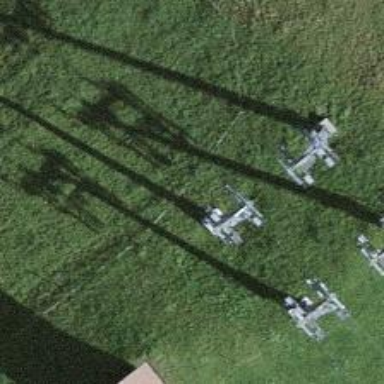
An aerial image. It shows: Pylon used for aerialway.